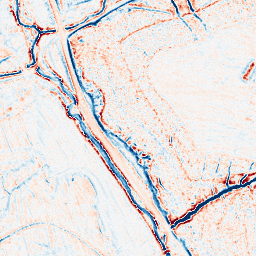
Category: edge_preserving
Decomposition family: bilateral
Decomposition parameters: d: 9
sigma_color: 25
sigma_space: 150
Upsampling method: lanczos
Upsampling parameters: scale: 4
Upsampling scale: 4